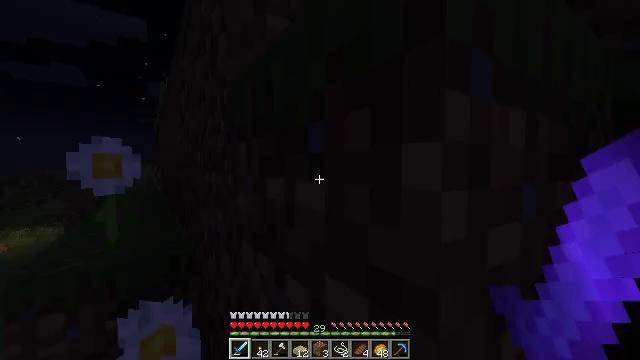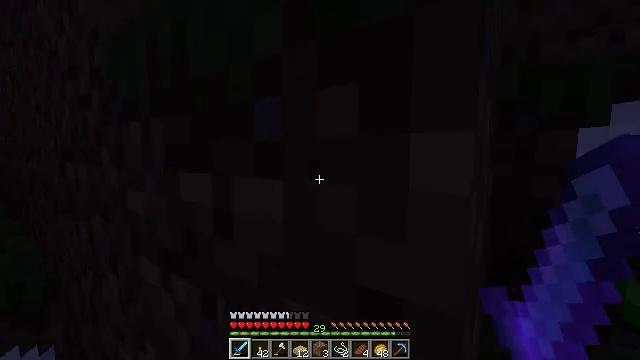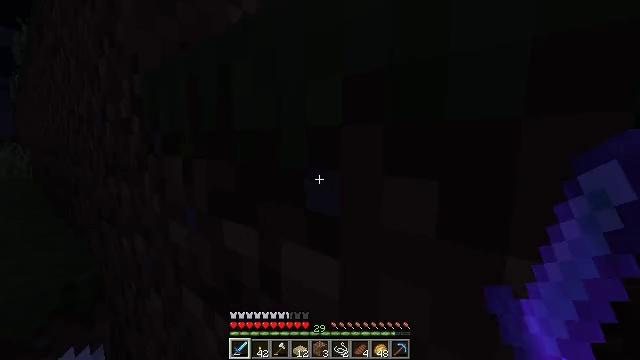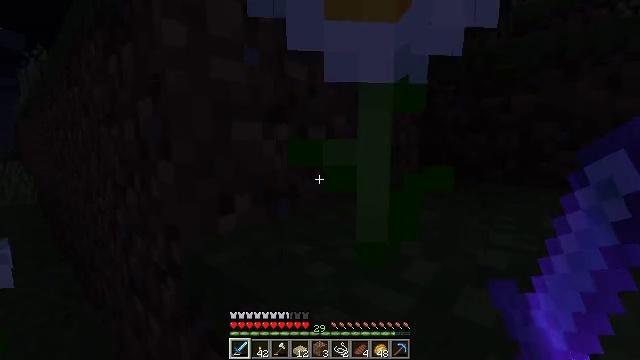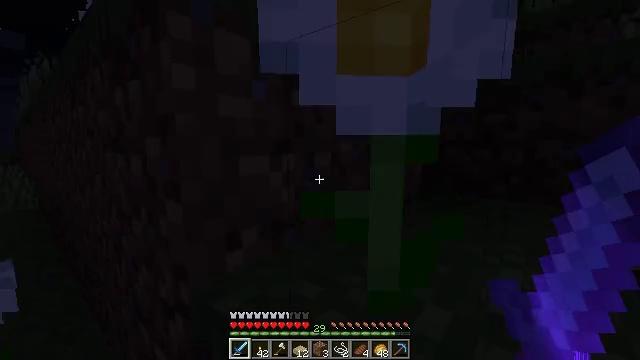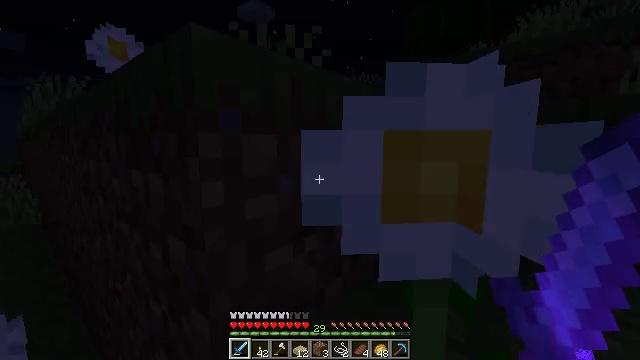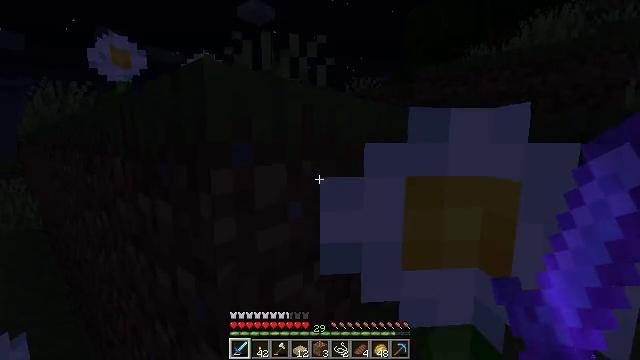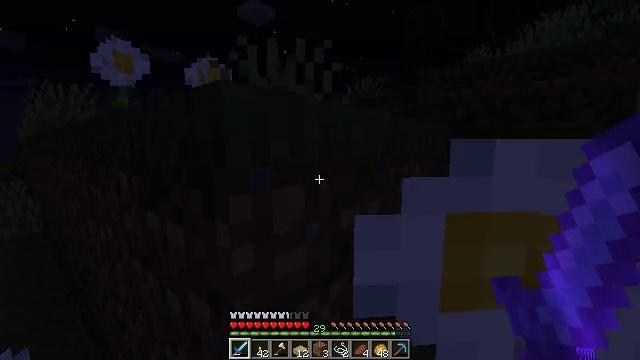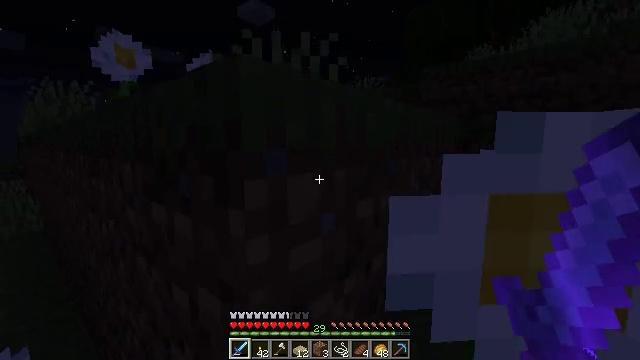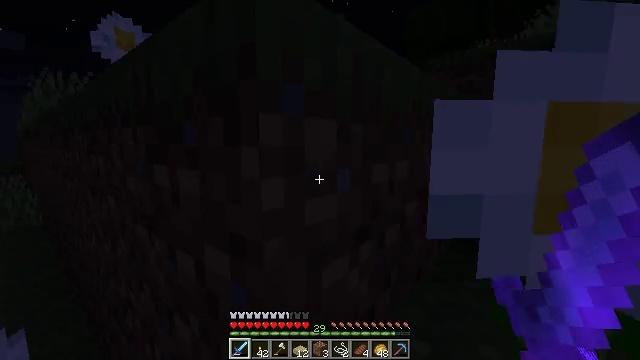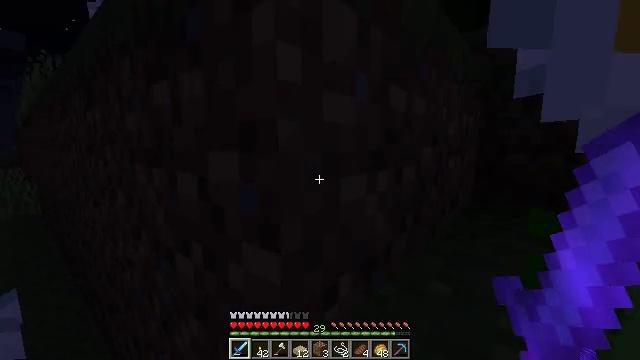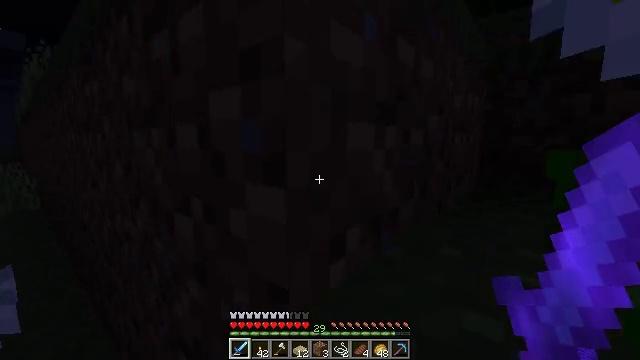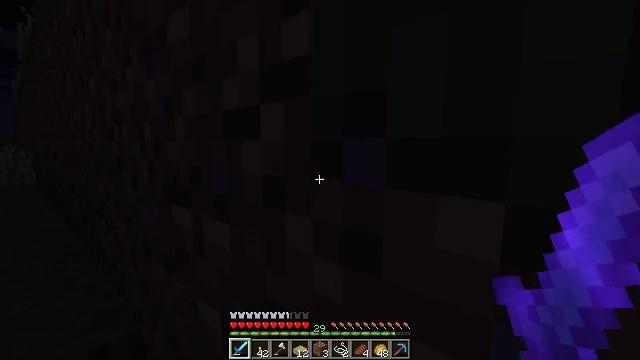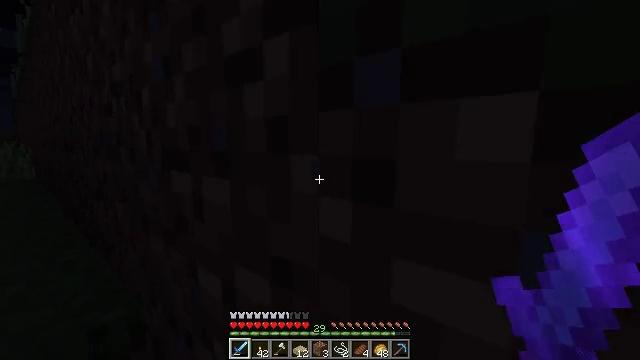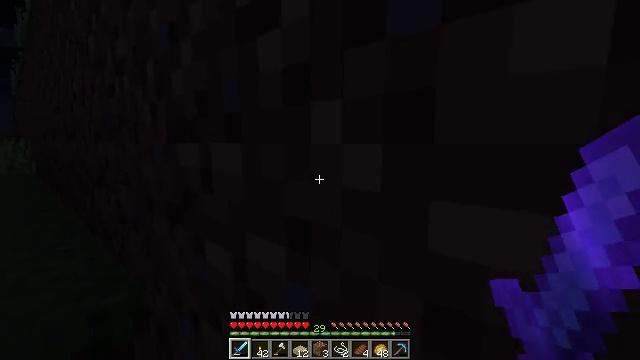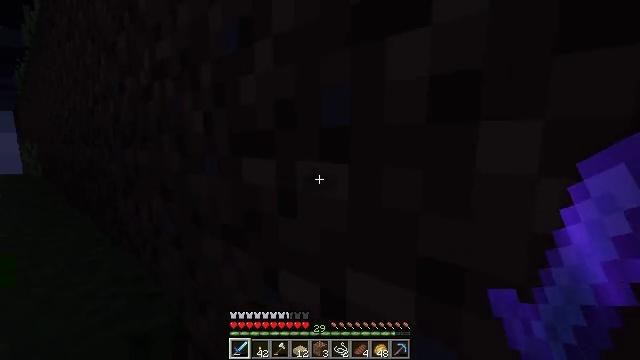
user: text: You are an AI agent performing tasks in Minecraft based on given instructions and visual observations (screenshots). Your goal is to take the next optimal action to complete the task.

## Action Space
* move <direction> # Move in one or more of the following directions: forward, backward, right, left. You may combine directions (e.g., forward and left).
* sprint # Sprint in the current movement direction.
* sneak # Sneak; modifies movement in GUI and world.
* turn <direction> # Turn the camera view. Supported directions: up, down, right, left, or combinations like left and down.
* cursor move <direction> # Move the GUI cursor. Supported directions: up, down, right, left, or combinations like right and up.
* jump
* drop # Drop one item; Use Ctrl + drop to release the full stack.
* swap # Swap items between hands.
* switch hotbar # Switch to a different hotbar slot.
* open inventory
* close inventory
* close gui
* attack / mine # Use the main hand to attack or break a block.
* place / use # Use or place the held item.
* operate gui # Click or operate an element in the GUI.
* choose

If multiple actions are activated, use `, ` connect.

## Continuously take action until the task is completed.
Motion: motion action
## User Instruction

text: Clear the ground by mining grass.
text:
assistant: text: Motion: move forward, jump
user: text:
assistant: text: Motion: move forward, turn left and down, jump
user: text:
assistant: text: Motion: no_op
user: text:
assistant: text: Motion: no_op
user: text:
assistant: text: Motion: no_op
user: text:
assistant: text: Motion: no_op
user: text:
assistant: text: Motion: no_op
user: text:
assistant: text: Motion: no_op
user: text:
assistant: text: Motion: no_op
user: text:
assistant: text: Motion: no_op
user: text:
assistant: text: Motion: no_op
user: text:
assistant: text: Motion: no_op
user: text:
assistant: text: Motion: no_op
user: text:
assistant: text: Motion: move left
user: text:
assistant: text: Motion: move forward and move left
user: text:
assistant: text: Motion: move forward and move left
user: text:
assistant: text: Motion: move forward and move left
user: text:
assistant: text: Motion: move forward and move left
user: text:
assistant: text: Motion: move forward and move left, jump
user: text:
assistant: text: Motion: move forward and move left, jump
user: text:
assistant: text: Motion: move forward and move left, jump
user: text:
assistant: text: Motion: move forward and move left, jump
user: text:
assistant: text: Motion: move forward and move left, jump
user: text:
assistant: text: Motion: move forward and move left, jump
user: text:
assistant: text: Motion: move forward and move left
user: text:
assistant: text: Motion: move forward and move left
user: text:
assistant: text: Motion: move forward
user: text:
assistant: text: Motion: move forward
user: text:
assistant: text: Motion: no_op
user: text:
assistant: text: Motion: no_op